Field crop: tomato
Growth stage: 2
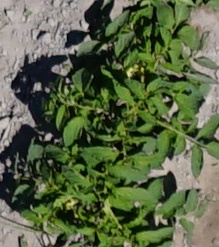
Species: tomato